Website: home-depot
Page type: customer-info-address
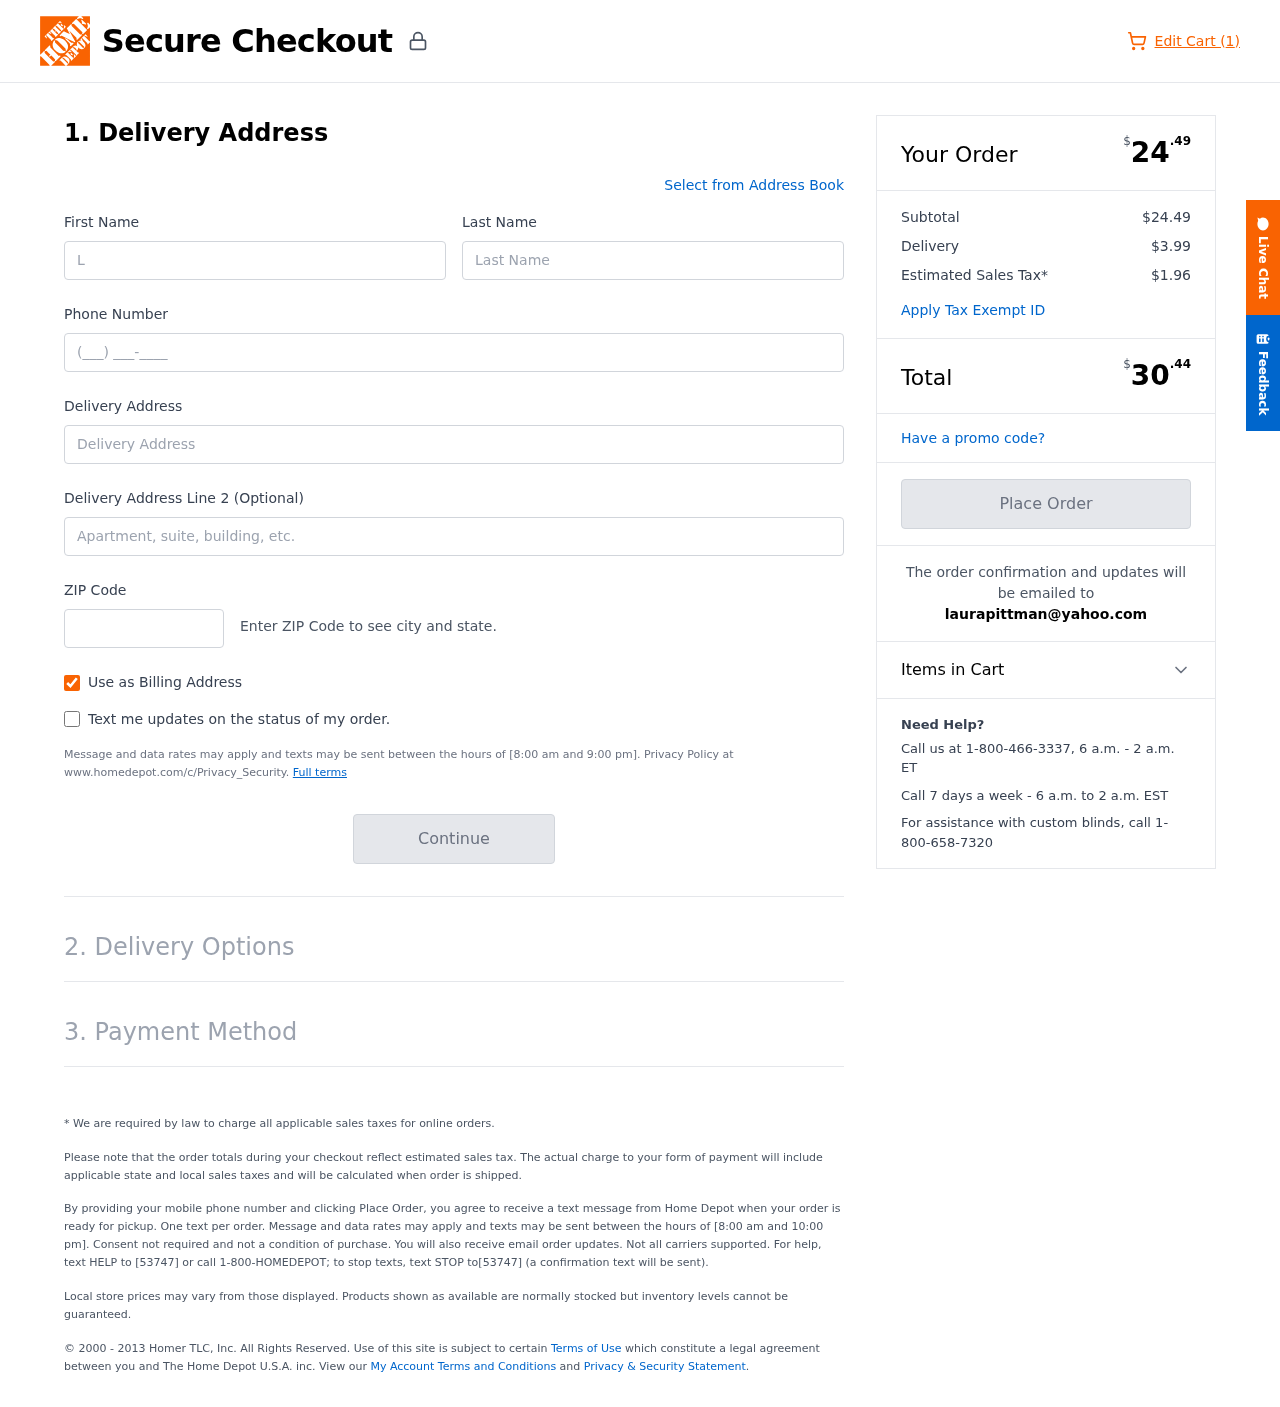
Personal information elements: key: PII_EMAIL
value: laurapittman@yahoo.com
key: PII_FIRSTNAME
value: Laura
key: PII_LASTNAME
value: Pittman
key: PII_PHONE
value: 2522646579
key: PII_POSTCODE
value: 19265
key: PII_STREET
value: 6041 Melissa Lock Apt. 356
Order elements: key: ORDER_NUM_ITEMS
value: Edit Cart (1)
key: ORDER_SUBTOTAL_HEADER
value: $24.49
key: ORDER_SUBTOTAL
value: $24.49
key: ORDER_SHIPPING_COST
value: $3.99
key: ORDER_TAX
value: $1.96
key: ORDER_TOTAL2
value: $30.44